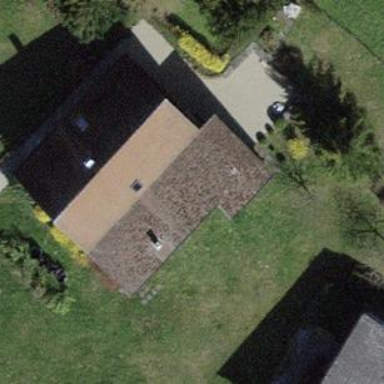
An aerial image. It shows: Building with tile roof.